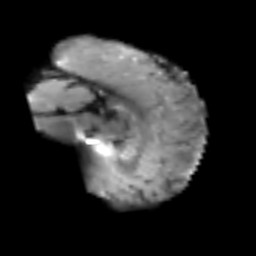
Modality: T2w
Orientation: sagittal
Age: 69
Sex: female
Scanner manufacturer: siemens
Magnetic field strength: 3 T
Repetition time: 5.6 s
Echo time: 0.082 s